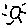
Label: sun